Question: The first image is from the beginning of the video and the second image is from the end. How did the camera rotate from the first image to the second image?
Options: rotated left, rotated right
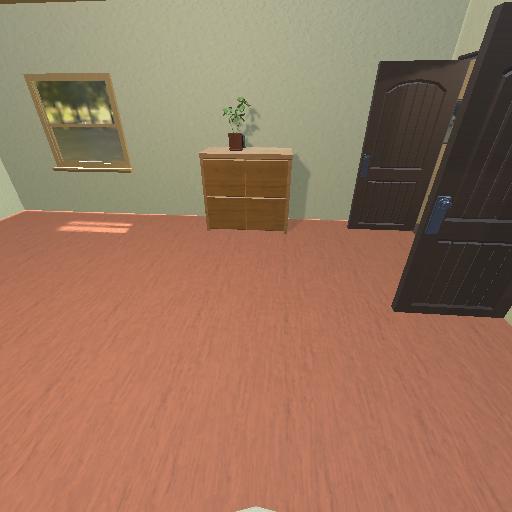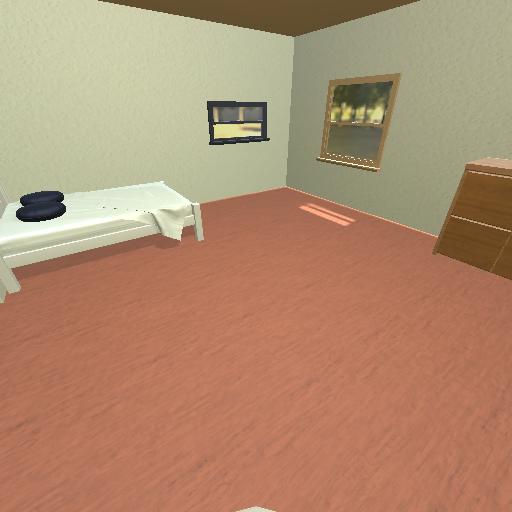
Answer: rotated left